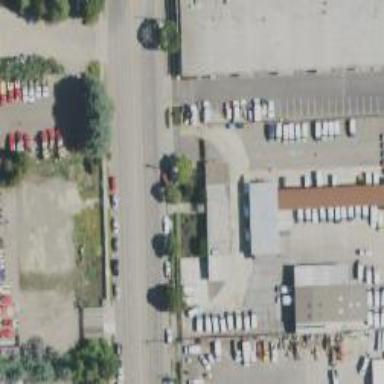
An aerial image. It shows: Car rental facility.